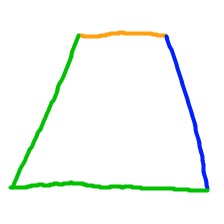
Shape: trapezoid